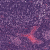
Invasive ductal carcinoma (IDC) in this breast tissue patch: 0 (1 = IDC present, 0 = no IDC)